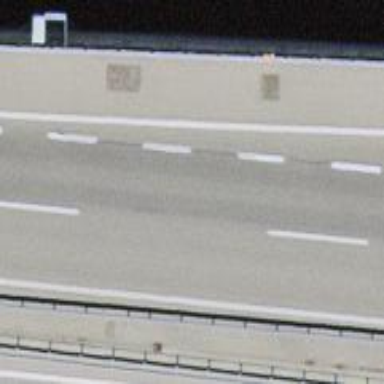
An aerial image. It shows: Asphalt motorway.